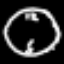
Label: clock